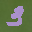
Label: 3